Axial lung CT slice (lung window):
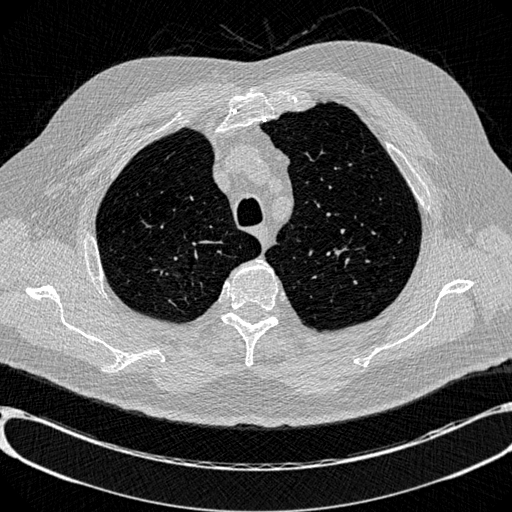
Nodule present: no